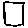
Label: square